Interaction volume radius: 5 \u00c5
Interaction volume height: 15 \u00c5
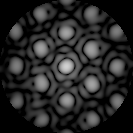
Disorder parameter: 0.3078